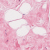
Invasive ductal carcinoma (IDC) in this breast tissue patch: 0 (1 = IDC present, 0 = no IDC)